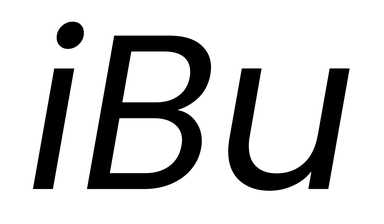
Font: Poppins-Italic